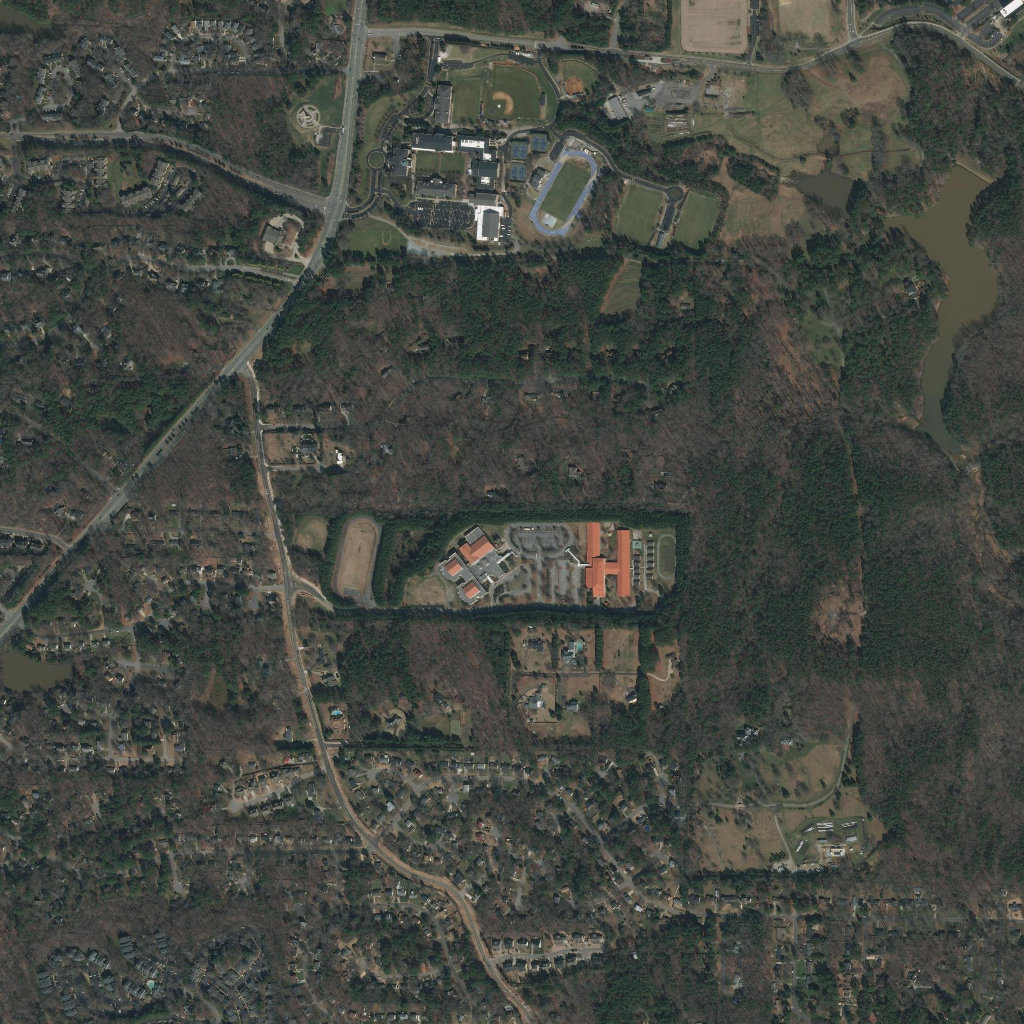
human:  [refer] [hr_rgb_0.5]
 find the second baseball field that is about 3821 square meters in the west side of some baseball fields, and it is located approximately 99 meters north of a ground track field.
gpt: <box>[[54, 5, 58, 9, 0]]</box>

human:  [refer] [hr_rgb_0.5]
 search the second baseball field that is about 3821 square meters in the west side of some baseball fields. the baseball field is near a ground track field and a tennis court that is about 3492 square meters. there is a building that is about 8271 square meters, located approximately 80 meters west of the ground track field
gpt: <box>[[54, 5, 58, 9, 0]]</box>

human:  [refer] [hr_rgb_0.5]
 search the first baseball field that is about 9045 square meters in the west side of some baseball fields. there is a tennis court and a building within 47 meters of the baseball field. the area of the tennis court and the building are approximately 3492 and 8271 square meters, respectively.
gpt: <box>[[48, 6, 53, 11, 0]]</box>

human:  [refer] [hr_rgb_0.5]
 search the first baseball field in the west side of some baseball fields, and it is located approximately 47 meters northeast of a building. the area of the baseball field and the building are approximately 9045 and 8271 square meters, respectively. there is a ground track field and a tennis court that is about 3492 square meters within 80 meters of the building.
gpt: <box>[[48, 6, 53, 11, 0]]</box>